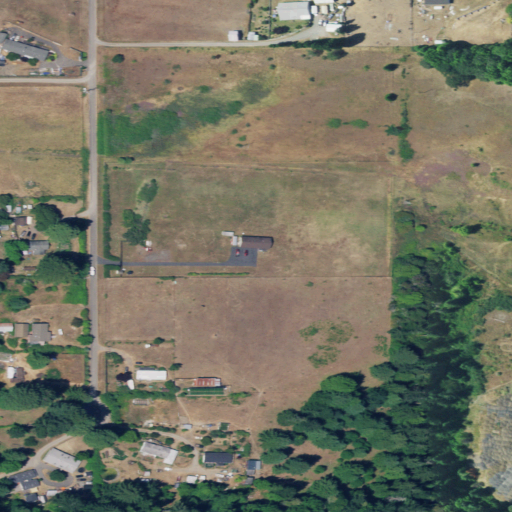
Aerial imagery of plain(s) in California named Swains Flat containing grassland, open development, shrub, evergreen forest, low intensity development, and medium intensity development